Question: I have the following code
'''
I = imread('img.jpg');
I = rgb2gray(I);
theta = 1:180;
[R,xp] = radon(I,theta);
'''
how can I apply auto-correlation on this radon transformation of an image?
I have the following mathematical formula which describes the process I need:

where g(s,0) is the radon transformation
which function is the equivalent in Matlab?
Thank you in advance!
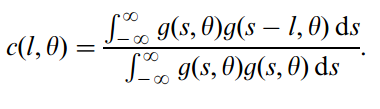
Answer: You can use matlab function for taking auto correlation: 'xcorr(R)'